Question: I have quite big problem when it comes to plotting data.
First, I've obtained file data.dat from my c++ program, which implements the <URL>.
Data.dat looks as follows: first column should be the number k which should be on the bottom of the plot. When k is in the range [2,3) everything is fine, there is only one attractor (corresponding value to each k, which is always in the range (0,1)), but when it's [3,4) things get complicated.
For each point k there are 2 up to 100 points corresponding to each k.
Each of these points is in the separate column, but I have no idea how could I connect those to certain k.

Here is a sample of my data for points: 2.5, 3, 3.2, 3.5, 3.8 and 3.99999, divided by the newline for clarity (it's not divided by a newline in my original data file)
<URL>
Thanks for any help, cheers.
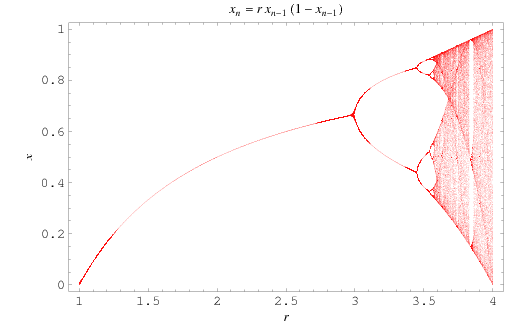
Answer: Gnuplot cannot handle such a data format properly. Either modify your program such that it prints in each line the 'k' followed by a single value, or you process your data file with a short 'awk' script before plotting:
'''
plot '< awk ''{ for(i = 1; i <= NF; i++) print $1, $i}'' file.txt' using 1:2 with dots notitle
'''